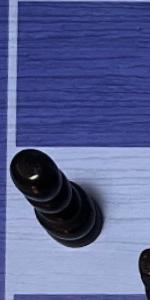
Label: Pawn_Black